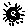
Label: moon